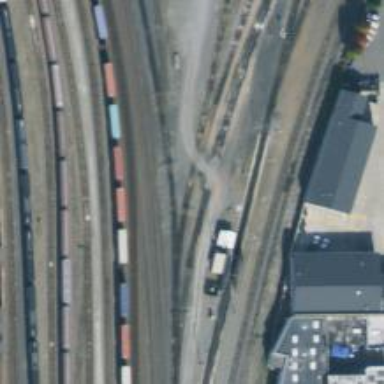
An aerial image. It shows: Level crossing along the railway.